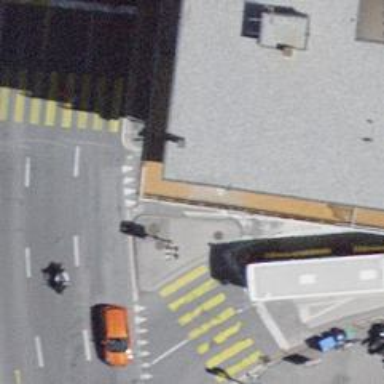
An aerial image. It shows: Marked zebra crossing with island.